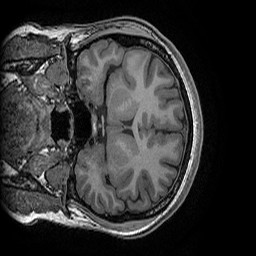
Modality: T1w
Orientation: coronal
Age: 23
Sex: female
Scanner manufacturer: ge
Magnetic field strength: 3 T
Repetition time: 0.008184 s
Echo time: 0.003192 s